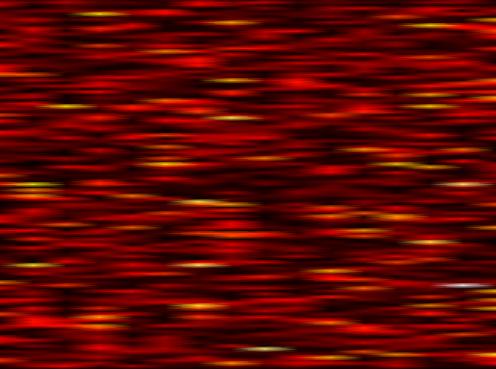
Label: FOFDM